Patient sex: M
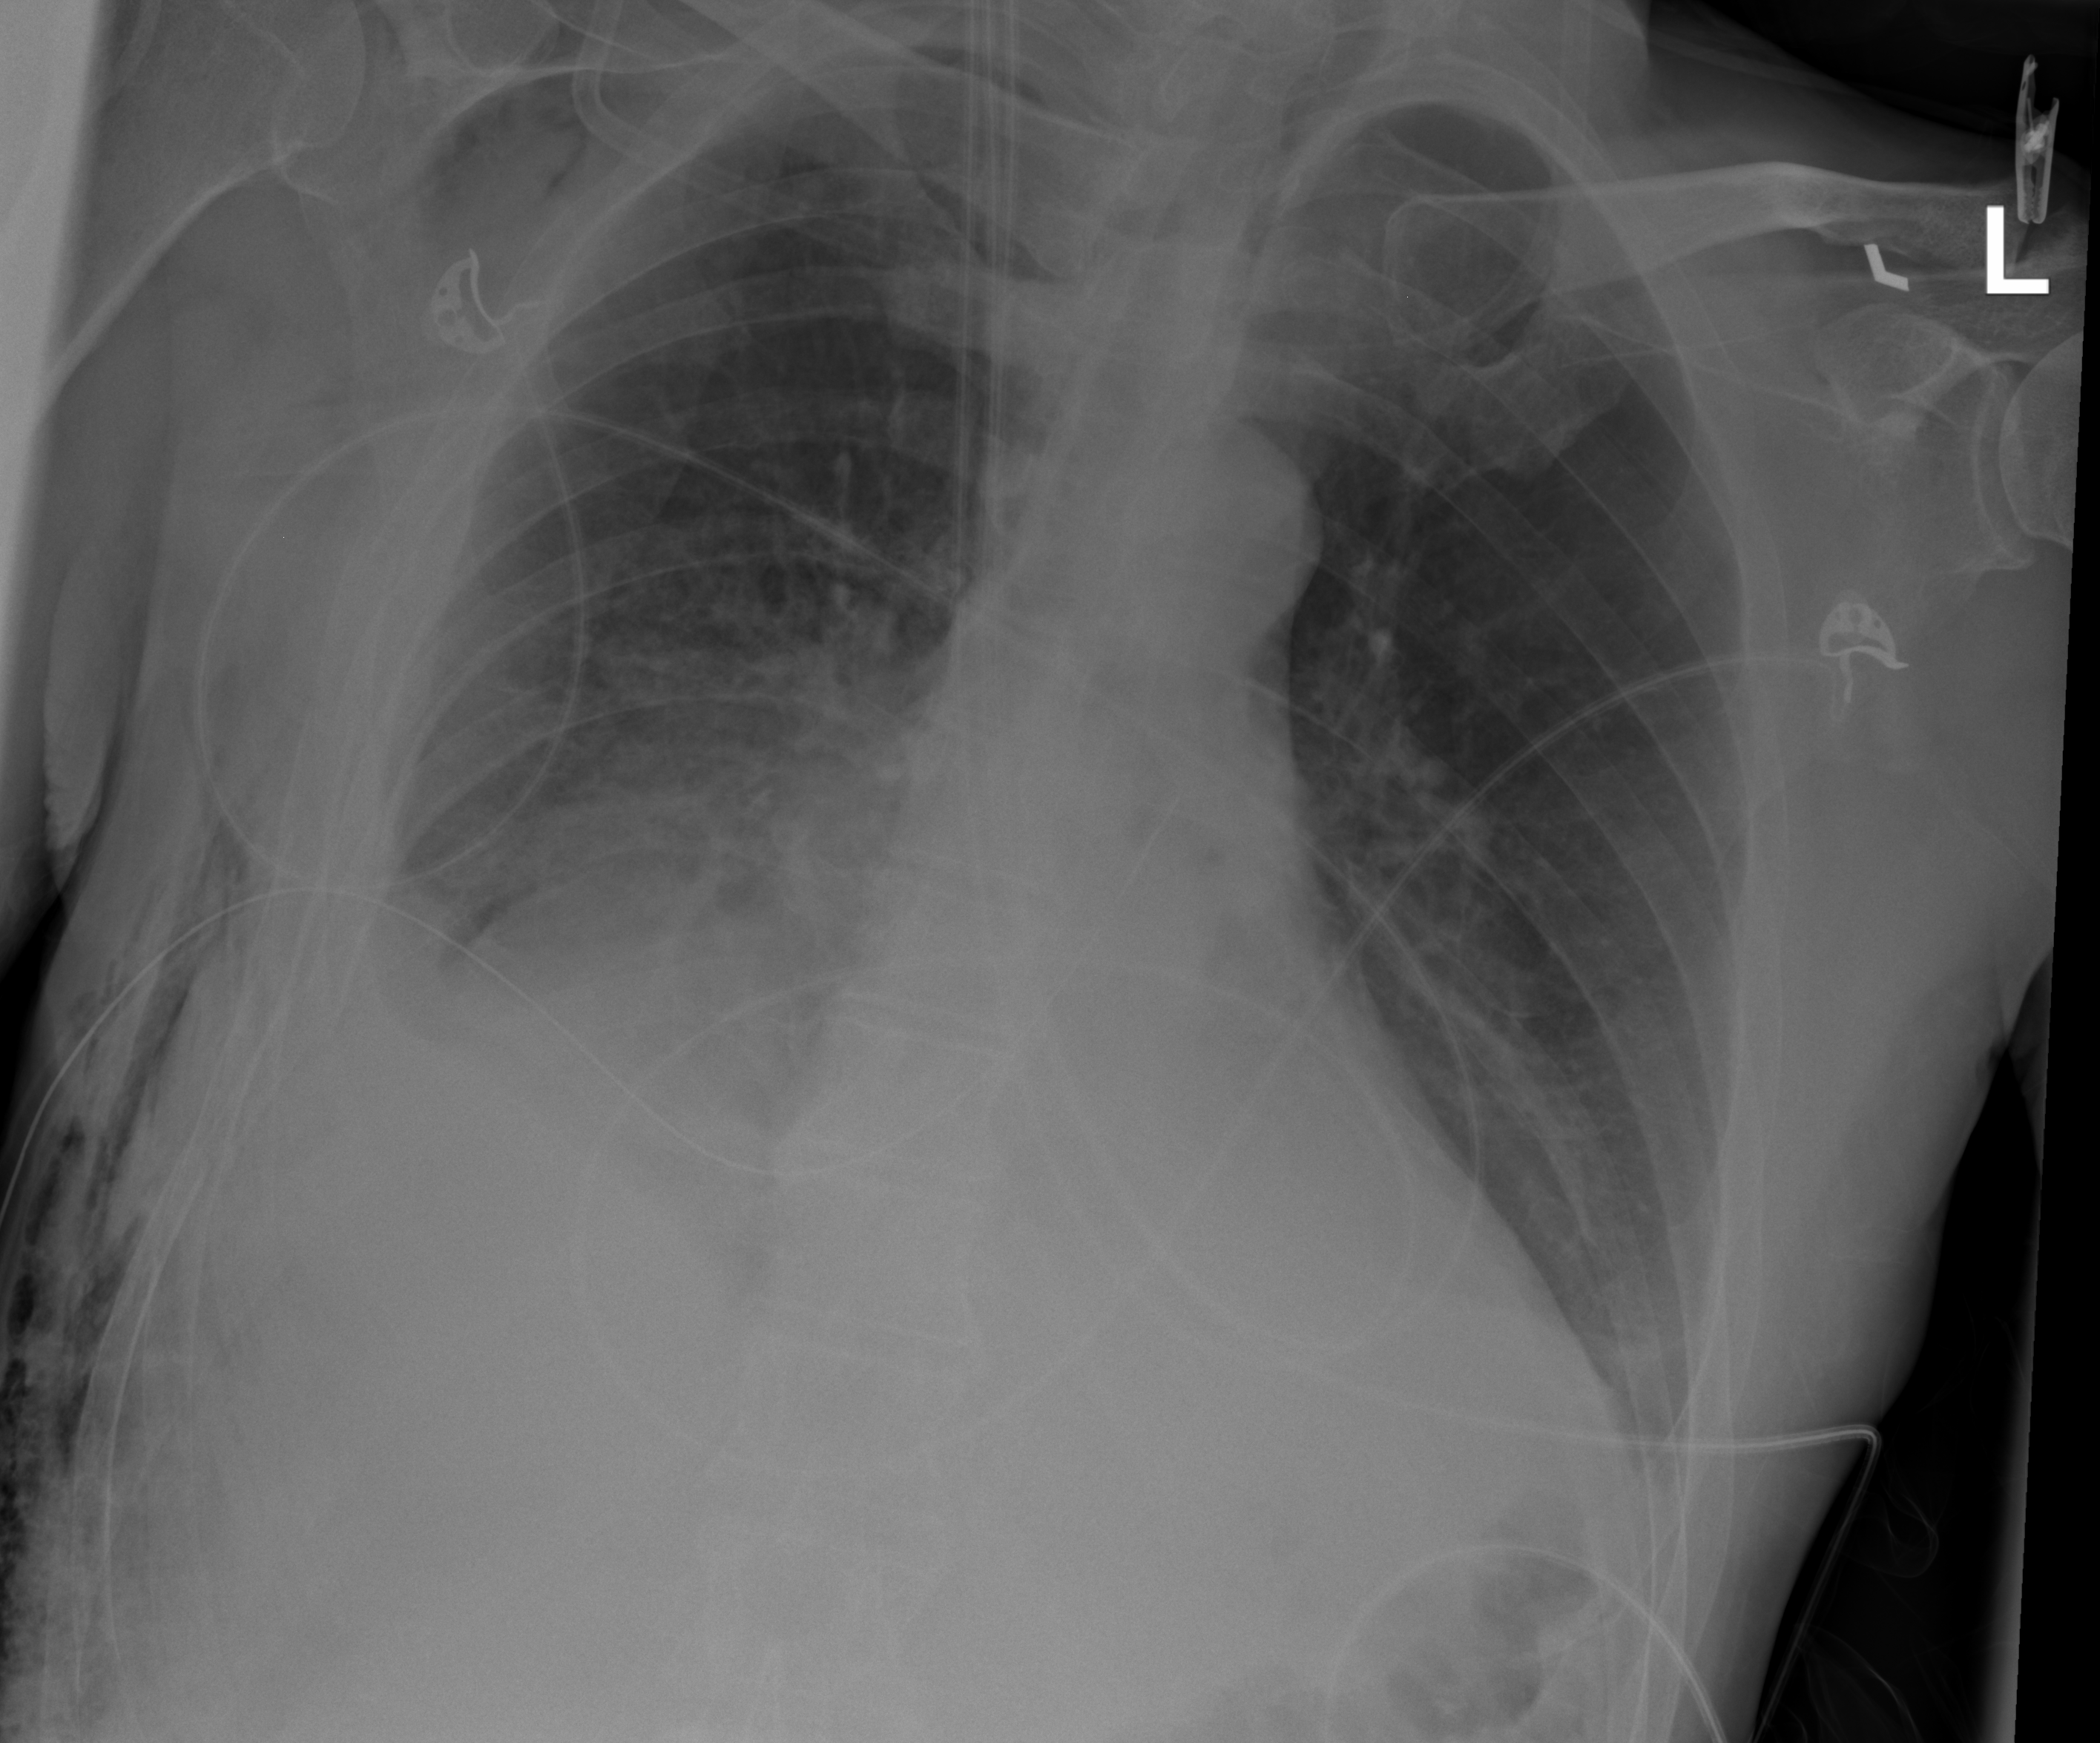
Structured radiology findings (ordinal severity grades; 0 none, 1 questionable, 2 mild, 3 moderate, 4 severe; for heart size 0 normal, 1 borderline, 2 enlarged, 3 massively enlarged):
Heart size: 1
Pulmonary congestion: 0
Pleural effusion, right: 3
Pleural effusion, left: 2
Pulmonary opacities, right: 3
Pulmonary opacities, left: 2
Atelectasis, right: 3
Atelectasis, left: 3